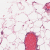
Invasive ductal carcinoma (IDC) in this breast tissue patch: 0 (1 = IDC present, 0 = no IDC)